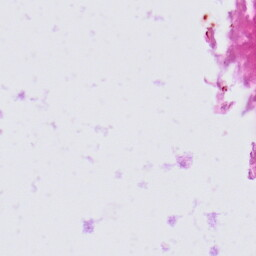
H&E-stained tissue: Prostate